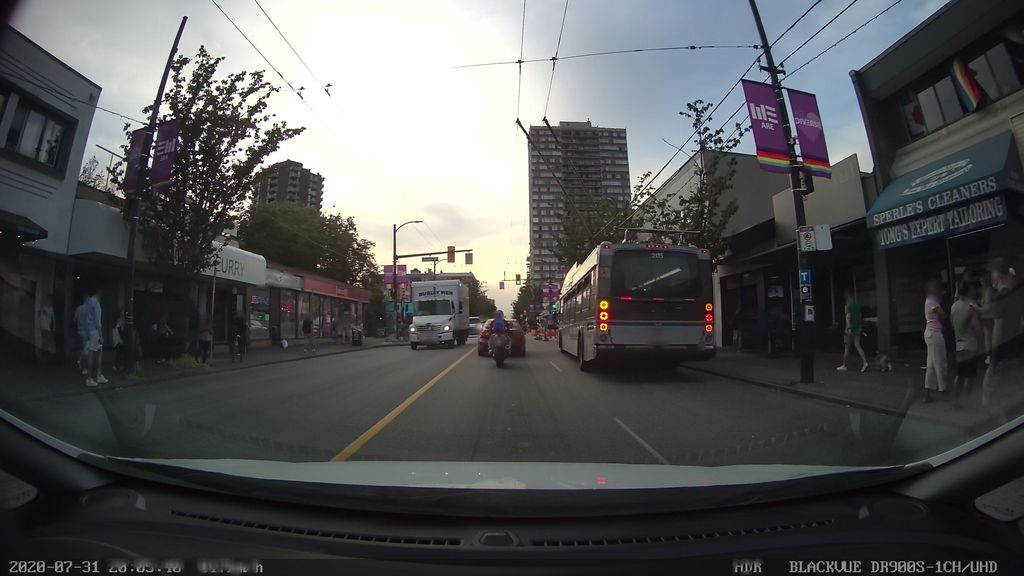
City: vancouver